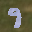
Label: 9